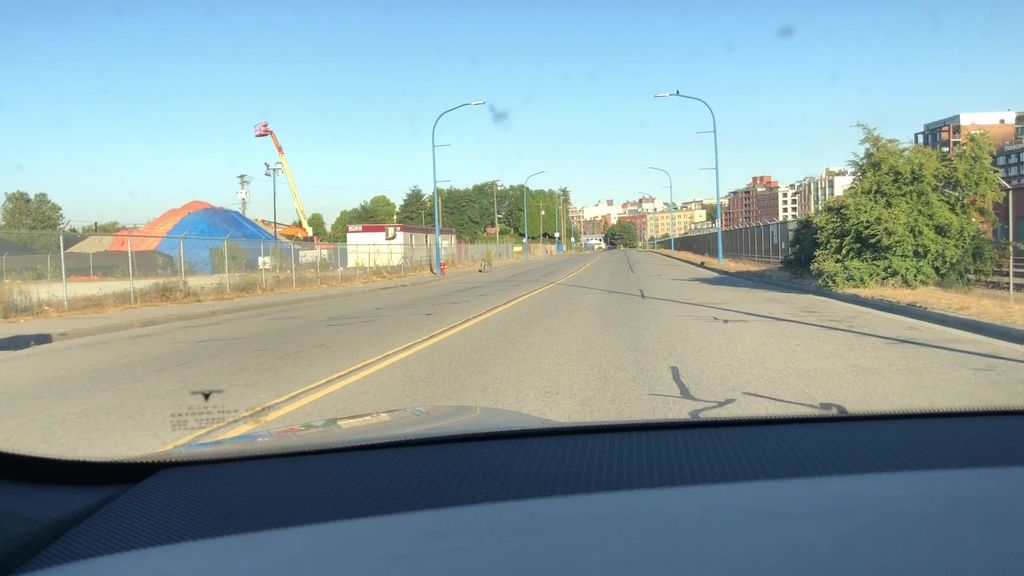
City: vancouver